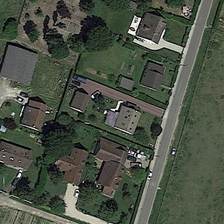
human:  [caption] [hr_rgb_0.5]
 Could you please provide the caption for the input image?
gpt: the medium residential region is covered with green plants .

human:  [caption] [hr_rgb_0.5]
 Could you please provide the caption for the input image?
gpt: the medium residential region is covered with green plants .

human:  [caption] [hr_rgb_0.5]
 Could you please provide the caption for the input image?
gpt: some buildings and green trees are in a medium residential area .

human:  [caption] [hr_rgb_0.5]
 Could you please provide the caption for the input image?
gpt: some buildings and green trees are in a medium residential area .

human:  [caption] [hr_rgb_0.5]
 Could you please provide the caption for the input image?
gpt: some buildings and green trees are in a medium residential area .